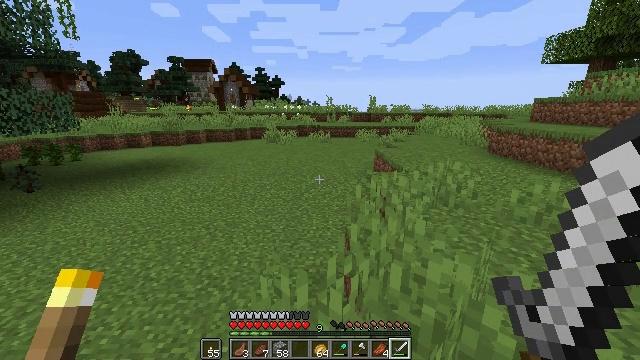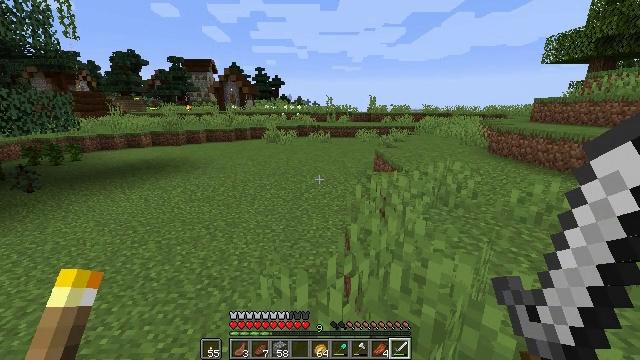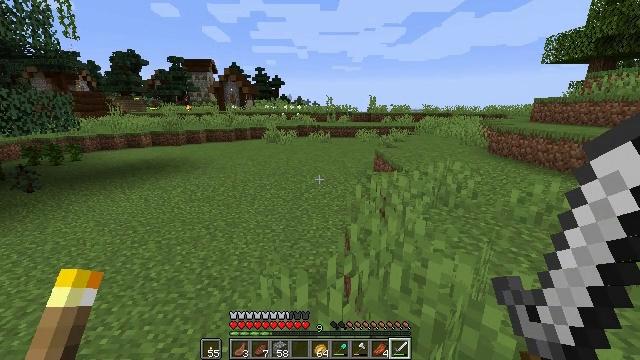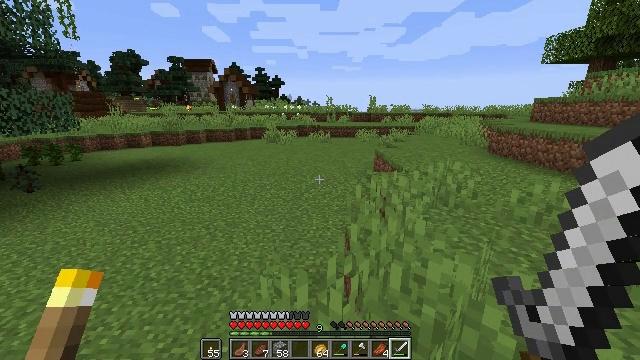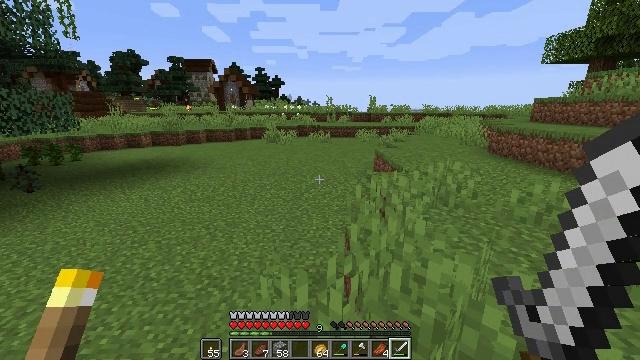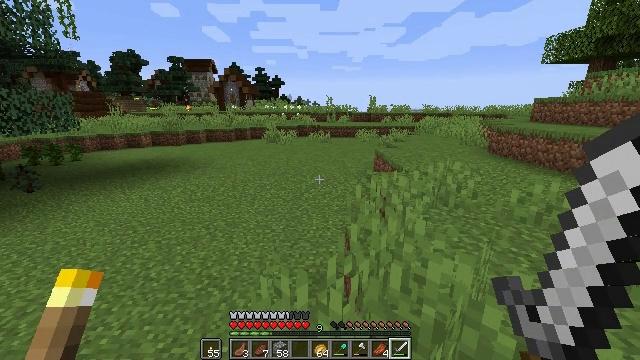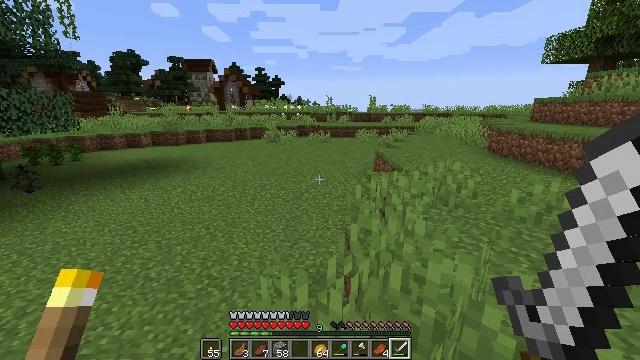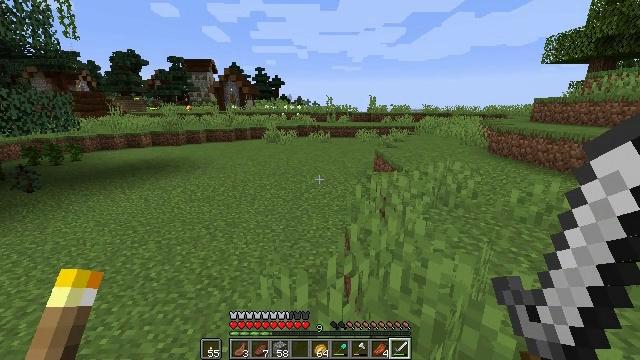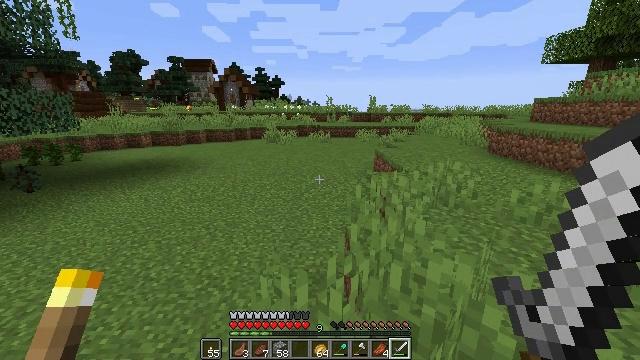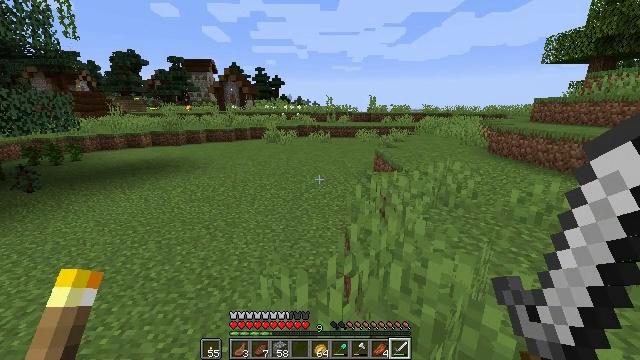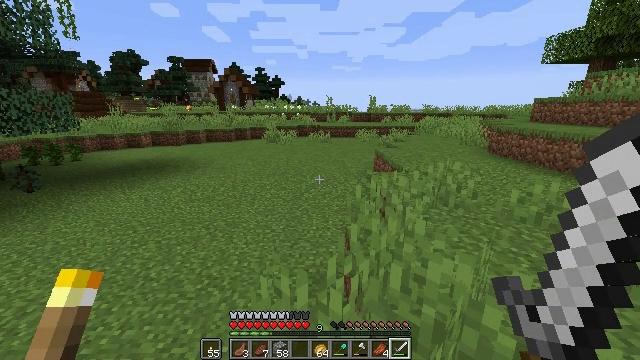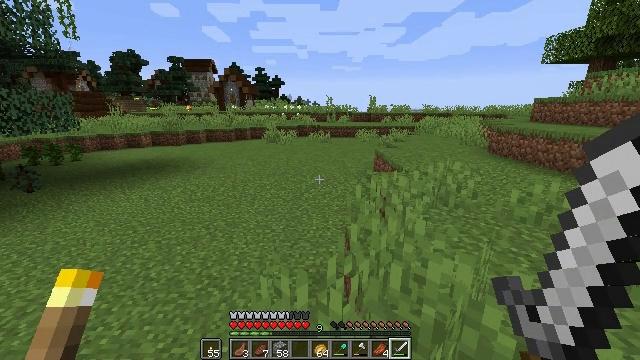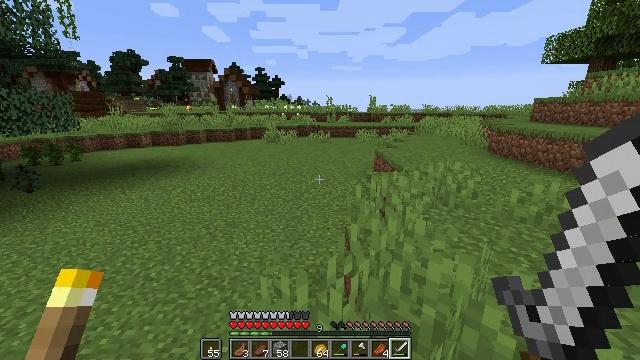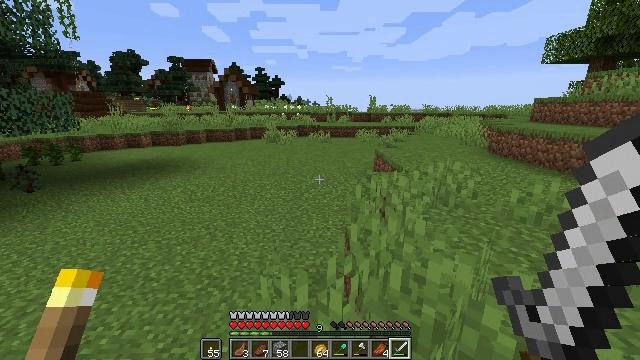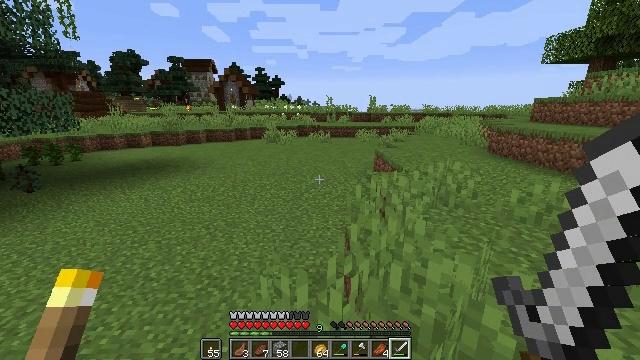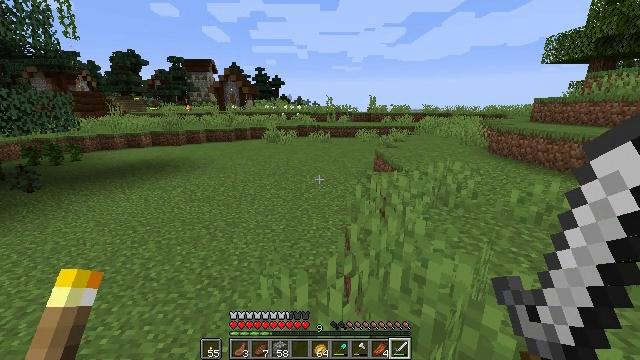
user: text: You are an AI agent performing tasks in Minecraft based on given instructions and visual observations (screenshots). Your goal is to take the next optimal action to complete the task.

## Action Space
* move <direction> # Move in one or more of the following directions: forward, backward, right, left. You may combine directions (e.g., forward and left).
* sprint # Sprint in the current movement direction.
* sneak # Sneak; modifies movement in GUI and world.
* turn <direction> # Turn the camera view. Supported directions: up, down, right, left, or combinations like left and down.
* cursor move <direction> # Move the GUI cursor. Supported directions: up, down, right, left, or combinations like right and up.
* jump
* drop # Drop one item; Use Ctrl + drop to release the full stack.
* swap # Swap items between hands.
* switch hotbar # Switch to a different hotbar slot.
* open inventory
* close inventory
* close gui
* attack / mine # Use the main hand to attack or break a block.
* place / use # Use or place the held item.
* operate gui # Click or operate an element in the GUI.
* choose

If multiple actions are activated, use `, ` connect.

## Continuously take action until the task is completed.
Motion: motion action
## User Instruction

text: Cook a potato in the furnace.
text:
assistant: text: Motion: no_op
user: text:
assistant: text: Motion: no_op
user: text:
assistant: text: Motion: no_op
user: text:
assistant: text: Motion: no_op
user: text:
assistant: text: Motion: no_op
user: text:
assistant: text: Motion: no_op
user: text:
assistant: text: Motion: no_op
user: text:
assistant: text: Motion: no_op
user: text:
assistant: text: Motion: no_op
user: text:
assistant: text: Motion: no_op
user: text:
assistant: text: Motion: no_op
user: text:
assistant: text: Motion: no_op
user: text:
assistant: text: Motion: no_op
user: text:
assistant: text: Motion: no_op
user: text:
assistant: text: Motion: no_op
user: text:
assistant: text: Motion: no_op
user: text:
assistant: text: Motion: no_op
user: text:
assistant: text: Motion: no_op
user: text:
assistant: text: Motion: no_op
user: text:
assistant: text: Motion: no_op
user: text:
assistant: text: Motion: no_op
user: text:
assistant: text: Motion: no_op
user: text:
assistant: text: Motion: no_op
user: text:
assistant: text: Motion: no_op
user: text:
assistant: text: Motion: no_op
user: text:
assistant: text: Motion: turn left and up
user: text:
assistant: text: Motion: turn left and up
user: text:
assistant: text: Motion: turn left and up
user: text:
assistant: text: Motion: turn left and up
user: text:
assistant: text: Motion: turn left